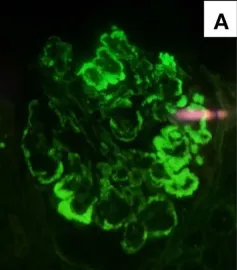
Immunofluorescence findings in patient #2: the first biopsy showed positive, coarsely granular, staining for C3 (3+), IgG (2+/3.
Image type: pathology (immunostaining)